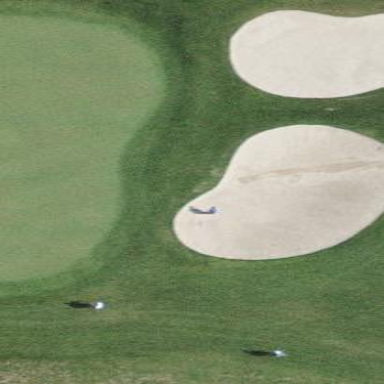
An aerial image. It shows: Sand bunker on golf course.